Question: I am sending JSON to AngularJS through Node. I receive the correct data successfully in the controller which I print to the console. But when I try to fill the HTML table with the controller it doesn't work. I noticed that if I use the same fields but with "tasks" instead of "task" it will fill the "status" field into the table since the "tasks" object has a "status" field so the scope is technically working but I have no luck using "task" fields.
Controller
'''
projectApp_TaskList.controller('getTaskListController', function ($scope, $http) {
$http.get('/getTaskList')
.then(function (data) {
$scope.tasks = data;
console.log($scope.tasks);
});
});
'''
Table
'''
<div>
<table>
<thead>
<tr>
<td>Priotity</td>
<td>Status</td>
<td>Title</td>
<td>Limit Date</td>
</tr>
</thead>
<tbody>
<tr ng-repeat="task in tasks">
<td>{{task.priority}}</td>
<td>{{task.status}}</td>
<td>{{task.title}}</td>
<td>{{task.limitDate}}</td>
</tr>
</tbody>
</table>
</div>
'''
<URL>

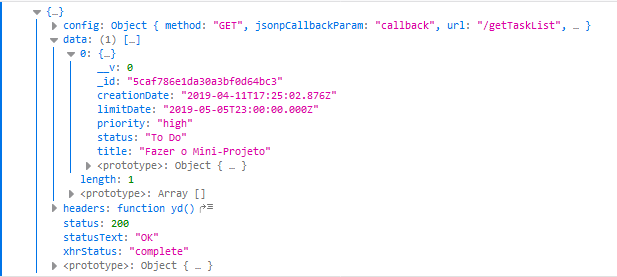
Answer: The object returned to '$http.get().then' is a that has multiple properties
The data you want is in a property 'data' of that object
Try
'''
$http.get('/getTaskList')
.then(function (response) {
$scope.tasks = response.data;
console.log($scope.tasks);
})
'''